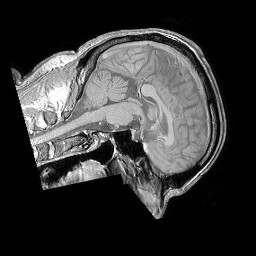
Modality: T1w
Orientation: sagittal
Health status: ill
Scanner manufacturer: philips
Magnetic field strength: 3 T
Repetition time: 0.3787 s
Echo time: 0.002908 s